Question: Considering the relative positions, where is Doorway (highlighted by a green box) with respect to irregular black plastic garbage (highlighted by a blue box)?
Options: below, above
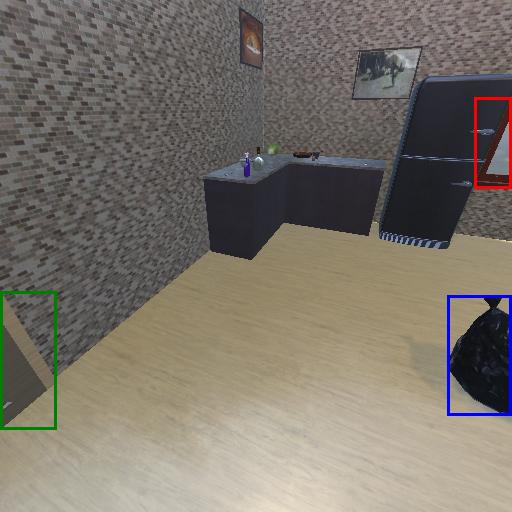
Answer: below